Interaction volume radius: 5 \u00c5
Interaction volume height: 10 \u00c5
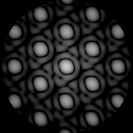
Disorder parameter: 0.01365